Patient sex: M
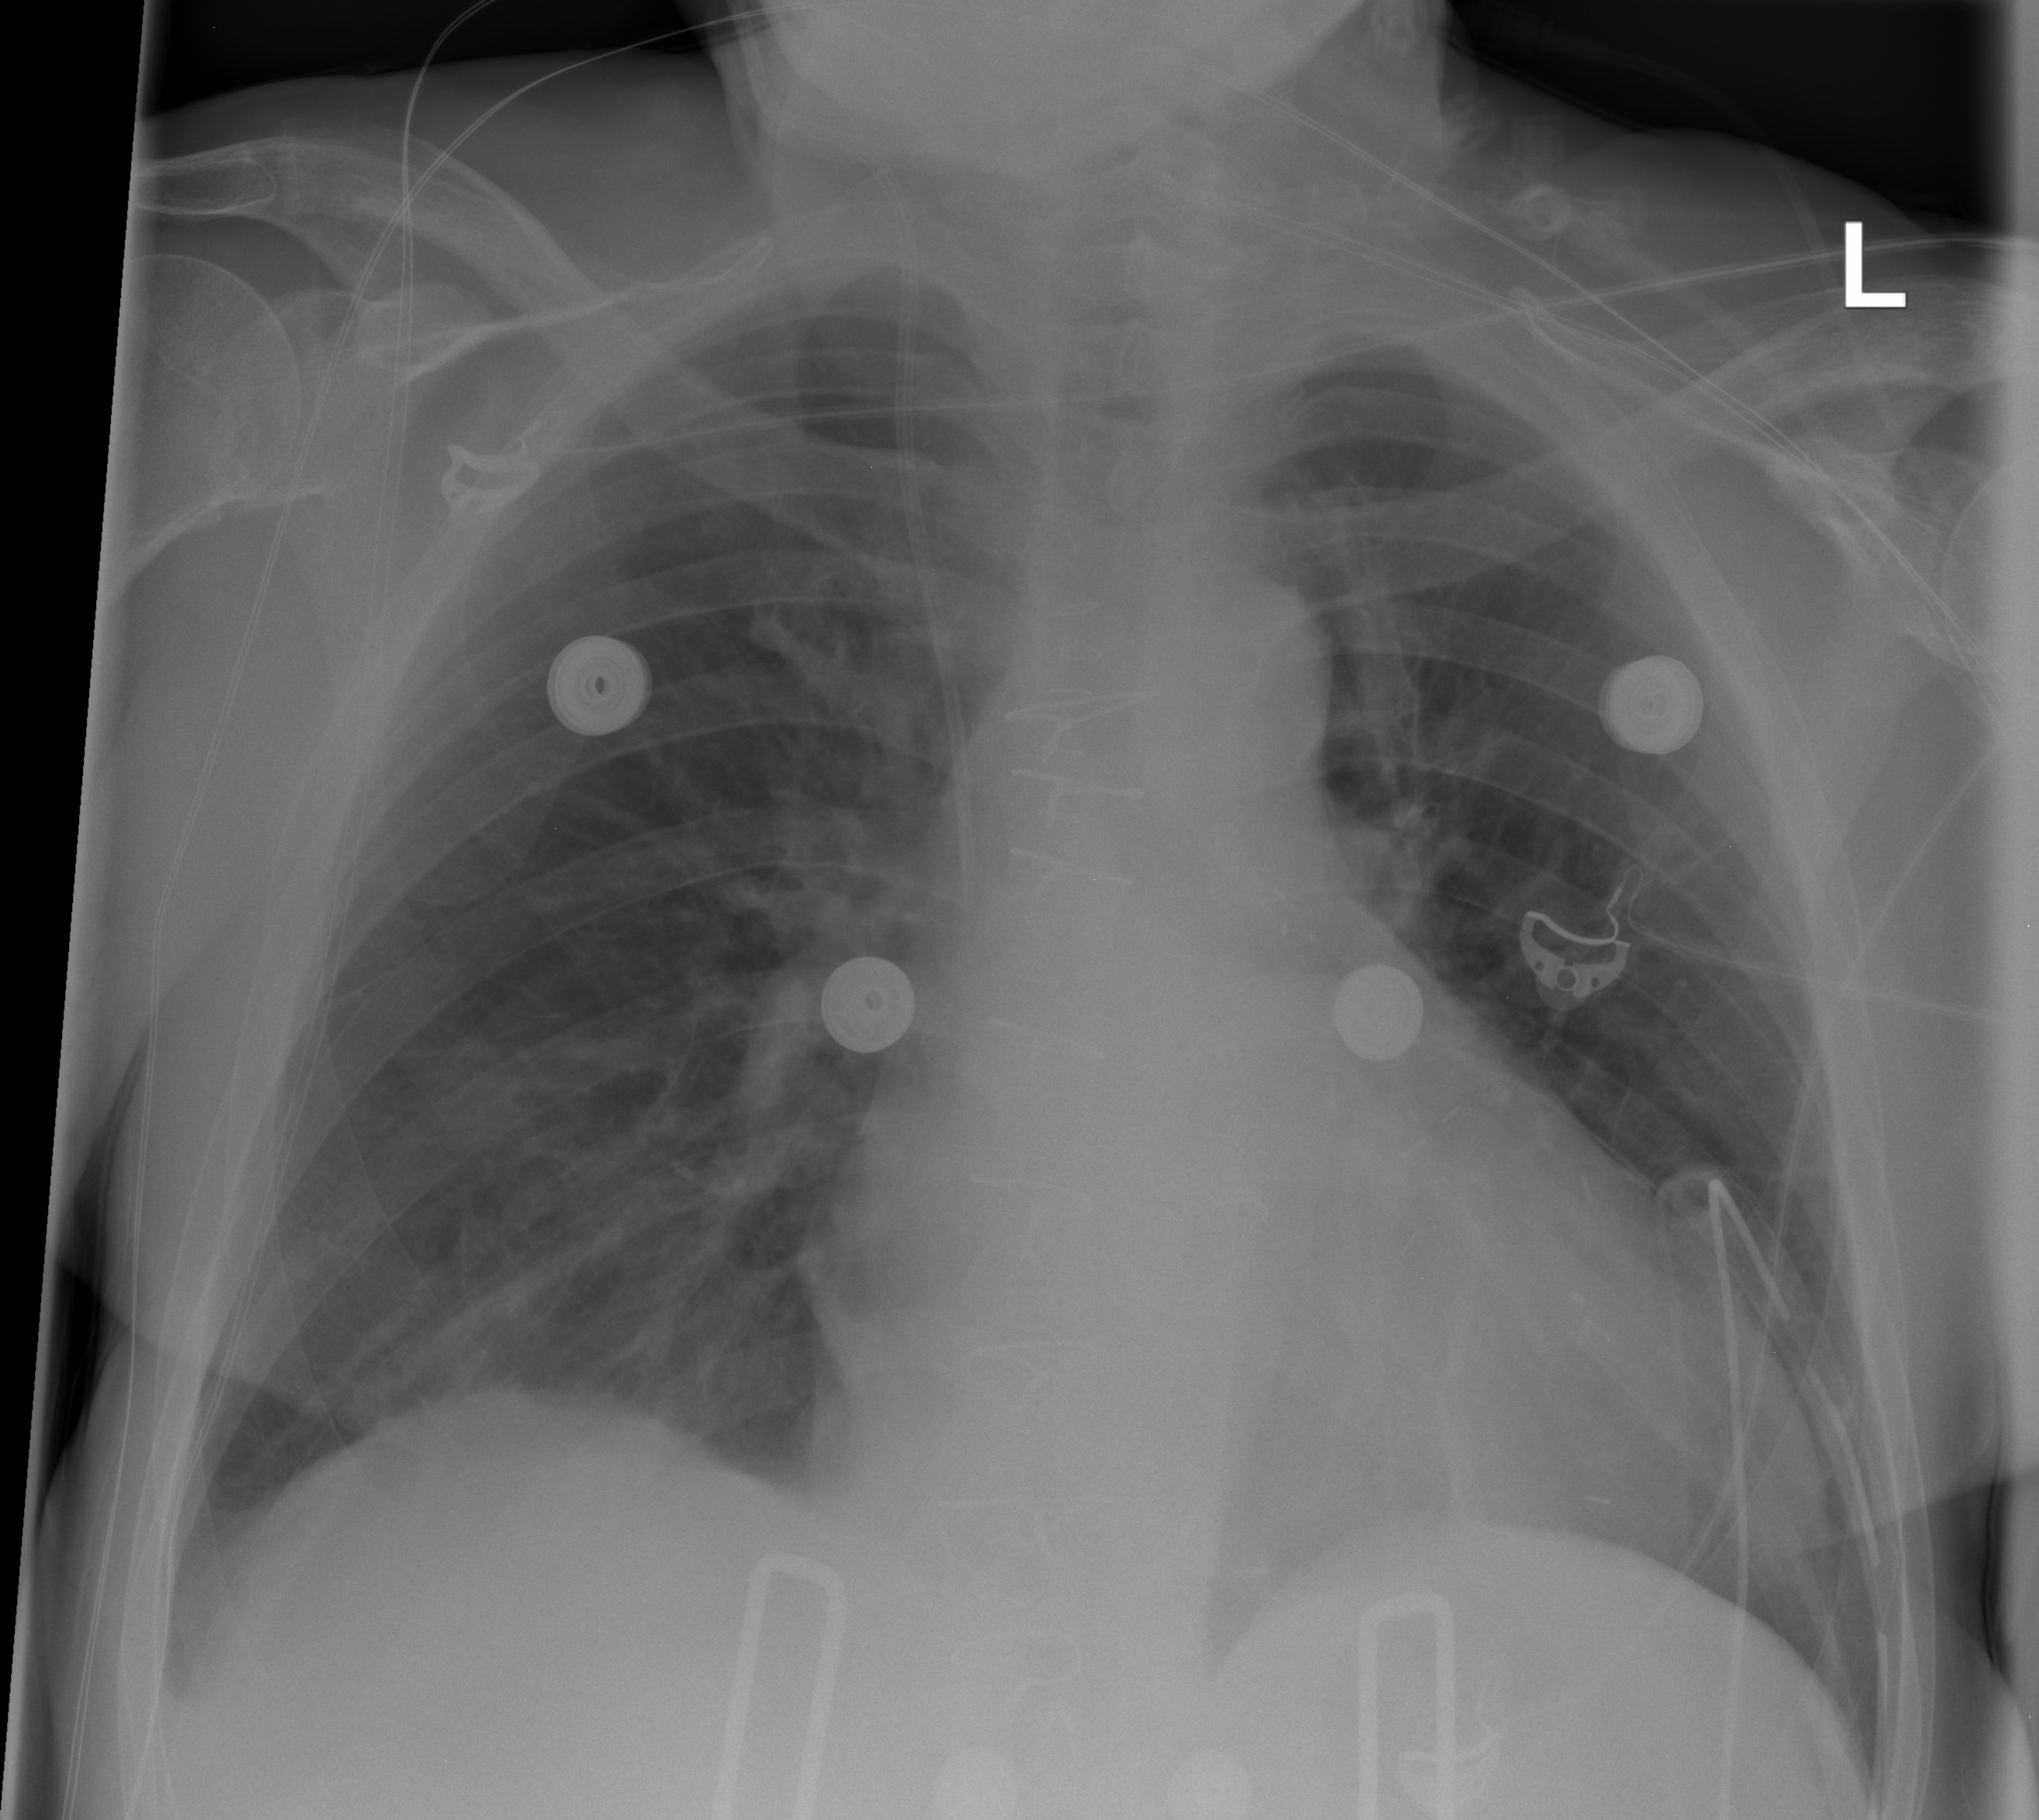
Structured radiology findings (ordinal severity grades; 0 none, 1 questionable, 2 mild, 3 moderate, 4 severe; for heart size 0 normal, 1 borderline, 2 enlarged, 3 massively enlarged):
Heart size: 2
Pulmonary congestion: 0
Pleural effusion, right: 0
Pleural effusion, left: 0
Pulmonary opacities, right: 0
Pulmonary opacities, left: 0
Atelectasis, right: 0
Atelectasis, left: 1